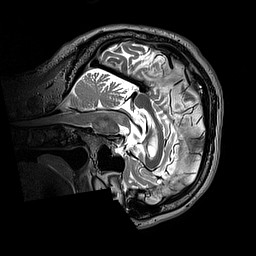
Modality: T2w
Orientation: sagittal
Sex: male
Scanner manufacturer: siemens
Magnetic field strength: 3 T
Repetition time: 3.2 s
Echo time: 0.409 s